Interaction volume radius: 5 \u00c5
Interaction volume height: 10 \u00c5
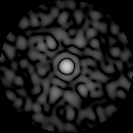
Disorder parameter: 0.8533